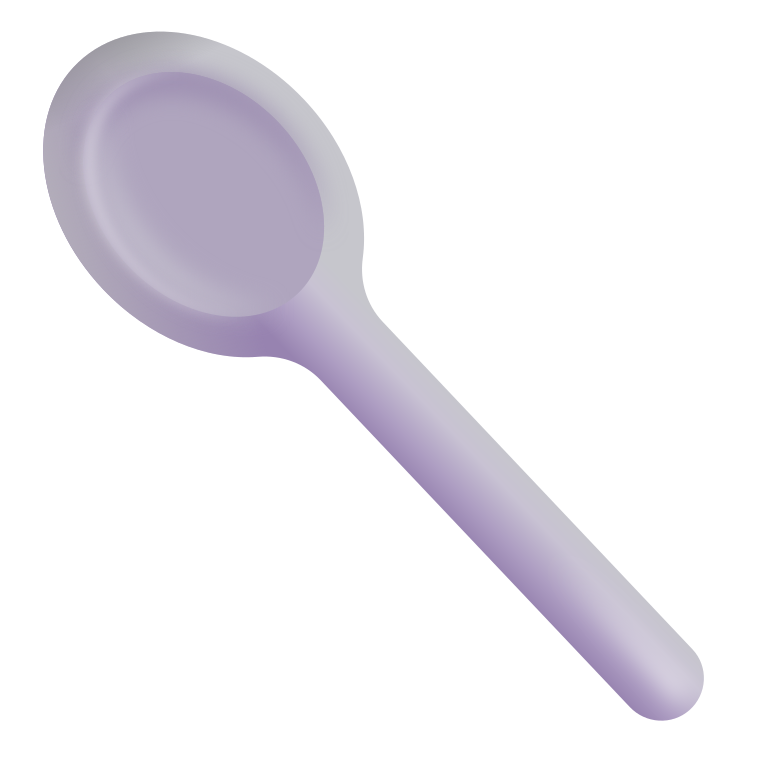
spoon color